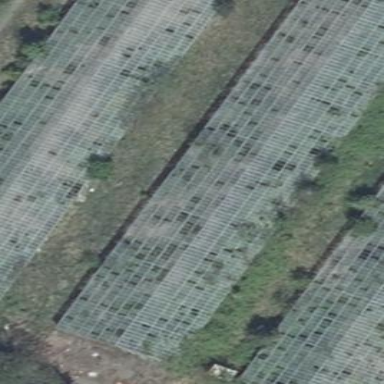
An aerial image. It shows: Greenhouse.